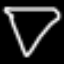
Label: diamond